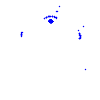
Particle: pion